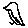
Label: bird